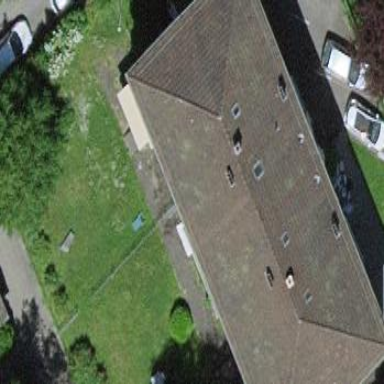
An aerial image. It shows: Hipped roof on residential building.